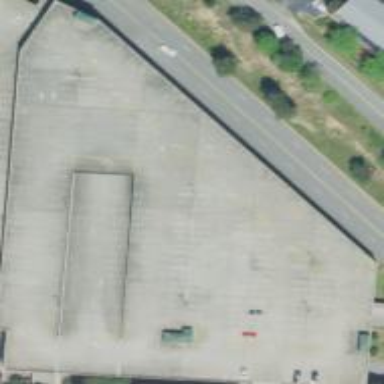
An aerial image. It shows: Multi-storey parking building with asphalt surface.